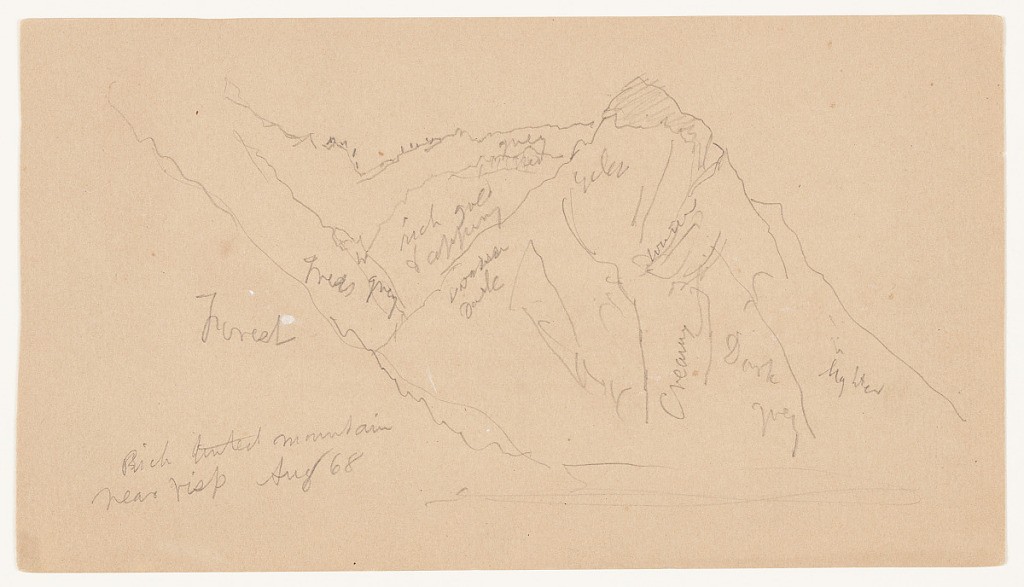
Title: Tinted Mountain near Visp, Switzerland
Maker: Frederic Edwin Church, American, 1826–1900
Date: August 1868
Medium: Graphite on tan laid paper; verso: graphite
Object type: Drawing
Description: Landscape sketch of a sharp, pyramidal mountain in the Swiss alps near the town of Visp, Switzerland. A steep, wooded mountainside at left descends to center. At upper center, the pointed peak of the central mountain is visible--the highest point of a nearby range.

Verso: Two vertically and oppositely oriented landscape sketches around Valais, Switzerland, divided by a line down the middle. In upper half, a house is shown on a rocky ledge overlooking a gorge with a tall waterfall. In lower half and oppositely oriented, a view through a crux in mountain ridges is shown. Mountain slopes at left and right creat a "V" through which lightning and a thunderstorm over a mountainous landscape are shown.